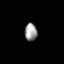
Tissue: prostate
Cell type: T cells
Senescence score: 0.3608
Nuclear area (px): 211
Mean DAPI intensity: 157.081